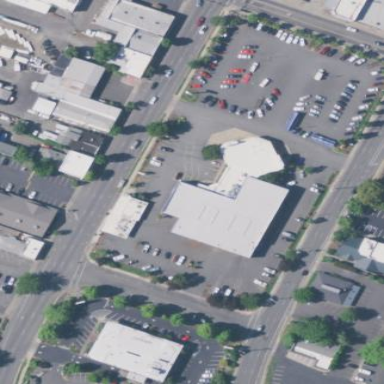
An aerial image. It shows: Building housing car shop.